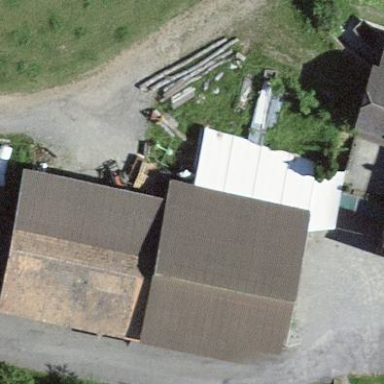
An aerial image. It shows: Garage building.